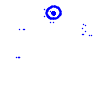
Particle: electron